Question: When I upgraded from Antlr 3 to Antlr 4, I removed all the syntactic predicates in the grammar. But when I changed it, I am getting an error as mentioned in the title.
This is the changed code
'''
NUMBER
:(
'0'..'9' ('.' '0'..'9'+)?
| '.' '0'..'9'+
)
(
E
(
M { $type = EMS; }
| X { $type = EXS; }
)
| P
(
X
| T
| C
)
{ $type = LENGTH; }
| C M { $type = LENGTH; }
| M
(
M { $type = LENGTH; }
| S { $type = TIME; }
)
| I N { $type = LENGTH; }
| D E G { $type = ANGLE; }
| R A D { $type = ANGLE; }
| S { $type = TIME; }
| K? H Z { $type = FREQ; }
| IDENT { $type = DIMENSION; }
| '%' { $type = PERCENTAGE; }
| // Just a number
)
;
'''
This is the error I am getting.

I saw an answer to this question <URL>. But I was unable to grasp what it meant. Please give me some guidance.
EDIT:
Same error appears here in the grammar.
'''
fragment INVALID :;
STRING : ''' ( ~('
'|'
'|'
'|''') )*
(
'''
| { $type = INVALID; }
)
| '"' ( ~('
'|'
'|'
'|'"') )*
(
'"'
| { $type = INVALID; }
)
;
'''
I was unable to change this to ANTLR 4. What is new in this code? Please give me a quick fix for this.
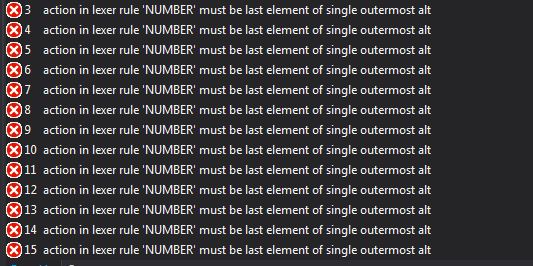
Answer: Your 'NUMBER' rule has been heavily manually left-factored. In reality, it is a single lexer rule that produces 9 different types of token. The left-factoring was likely performed due to the way ANTLR 3 lexers use prediction with a recursive descent parser. ANTLR 4 uses a different lexer algorithm based on DFAs. The error you see is a result of this change - since ANTLR 4 lexers are no longer recursive-descent parsers, they no longer have the ability to execute action code at arbitrary points.
The most effective way to write the above rule in ANTLR 4 is to use the "inefficient" syntax from ANTLR 3. In ANTLR 4, it will not be slow.
'''
EMS
: NUMBER E M
;
EXS
: NUMBER E X
;
LENGTH
: NUMBER P X
| NUMBER P T
| NUMBER P C
| NUMBER C M
| NUMBER M M
| NUMBER I N
;
TIME
: NUMBER M S
| NUMBER S
;
ANGLE
: NUMBER D E G
| NUMBER R A D
;
FREQ
: NUMBER K? H Z
;
DIMENSION
: NUMBER IDENT
;
PERCENTAGE
: NUMBER '%'
;
NUMBER
: [0-9] ('.' [0-9]+)?
| '.' [0-9]+
;
'''